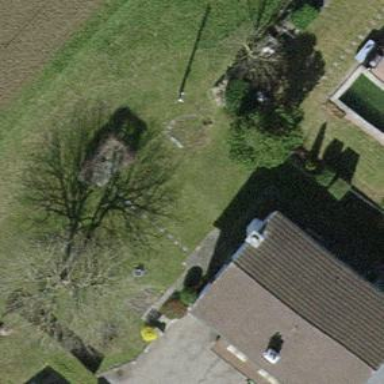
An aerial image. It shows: Semidetached house with tile roof.